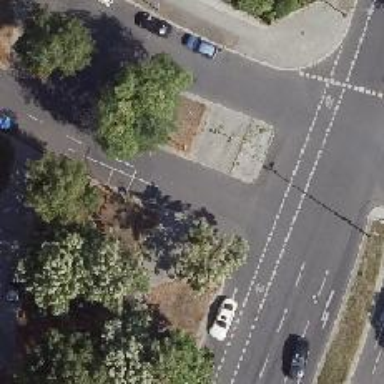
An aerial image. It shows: Asphalt footway with unmarked crossing.